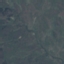
Land use / land cover class: HerbaceousVegetation